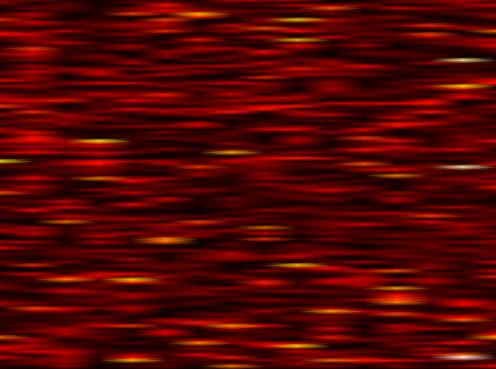
Label: FBMC